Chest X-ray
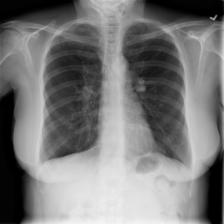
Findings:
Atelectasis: negative
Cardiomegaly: negative
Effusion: negative
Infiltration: negative
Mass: negative
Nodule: negative
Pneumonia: negative
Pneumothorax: negative
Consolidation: negative
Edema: negative
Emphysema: negative
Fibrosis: negative
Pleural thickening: negative
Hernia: negative